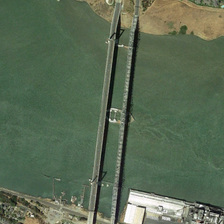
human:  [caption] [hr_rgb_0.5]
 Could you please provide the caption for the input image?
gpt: two parallel bridges are over a green river .

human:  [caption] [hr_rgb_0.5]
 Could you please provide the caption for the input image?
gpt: two parallel bridges are over a green river .

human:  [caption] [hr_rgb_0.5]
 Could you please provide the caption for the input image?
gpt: two parallel bridges are over a green river .

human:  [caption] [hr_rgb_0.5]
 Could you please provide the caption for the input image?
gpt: two parallel bridges are over a green river .

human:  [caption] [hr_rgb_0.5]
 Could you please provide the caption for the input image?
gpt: two parallel bridges are over a green river .